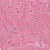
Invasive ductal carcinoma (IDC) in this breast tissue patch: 0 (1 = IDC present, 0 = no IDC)